Question:
Good Day!
I was trying to find a script or a guide on how to write one, to automate next actions
Run "gpedit.msc".
Navigate to Local Computer Policy >> Computer Configuration >> Windows Settings >> Security Settings >> Account Policies / Local Policies >> Right Click on any policy >> Export Policy to .txt file
Can't find the solution, can someone guide me?
I was searching through JS, pyhton and VBScript forums, hoping someone had the same question. Thought there would be a book or a video with how to do so. Never Lucky.
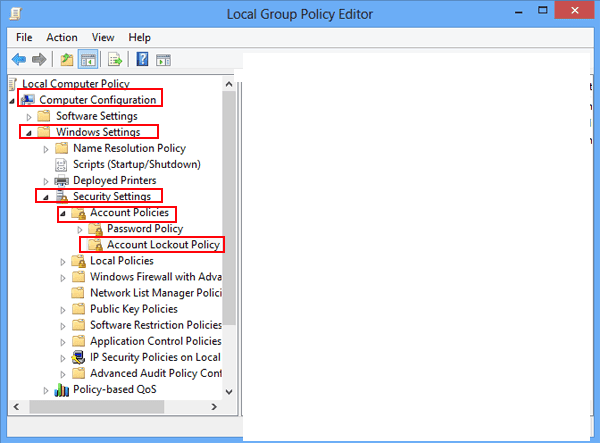
Answer: If you can't install RSAT features on the client, use the '[adsisearcher]' to quickly query the domain root of the current user domain - it will hold a copy of the account lockout settings (threshold, window, and duration) - you just need to convert the values into something a bit more meaningful:
'''
$domainRoot = ([adsisearcher]"(objectclass=domainDNS)").FindOne()
$propertySelectors = @(
@{Name='MaxAttempts'; Expression = {$_.Properties['lockoutthreshold'][0]}}
@{Name='LockoutDuration'; Expression = {[timespan]::FromTicks($_.Properties['lockoutduration'][0])}}
@{Name='LockoutWindow'; Expression = {[timespan]::FromTicks($_.Properties['lockoutobservationwindow'][0])}}
)
$domainRoot |Select $propertySelectors
'''
For a domain with a default account lockout policy with a threshold of 15 failed attempts over 30 minutes and a 2 hour lockout, the last statement should output something like:
'''
MaxAttempts LockoutDuration LockoutWindow
----------- --------------- -------------
15 -02:00:00 -00:30:00
'''